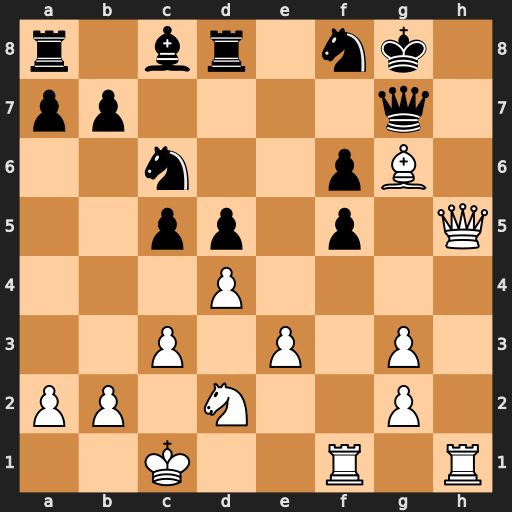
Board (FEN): r1br1nk1/pp4q1/2n2pB1/2pp1p1Q/3P4/2P1P1P1/PP1N2P1/2K2R1R
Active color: w
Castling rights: -
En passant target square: -
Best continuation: Bf7+ Qxf7 Qh8#